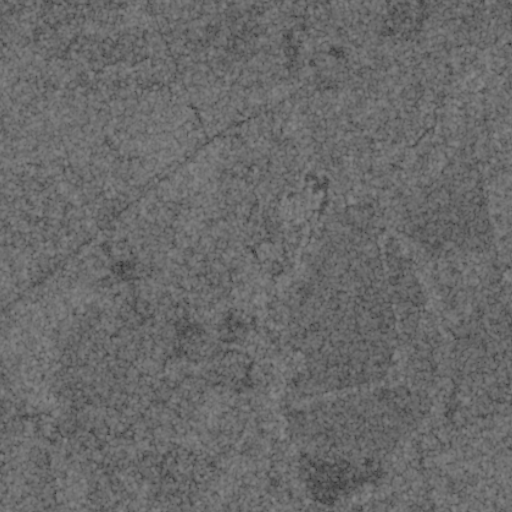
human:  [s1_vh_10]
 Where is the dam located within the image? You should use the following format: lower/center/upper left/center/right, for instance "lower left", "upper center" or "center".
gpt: The dam is located in the center of the image.
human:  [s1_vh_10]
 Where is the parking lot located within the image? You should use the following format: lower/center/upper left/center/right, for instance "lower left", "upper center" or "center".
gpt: The parking lot is located in the upper center of the image.
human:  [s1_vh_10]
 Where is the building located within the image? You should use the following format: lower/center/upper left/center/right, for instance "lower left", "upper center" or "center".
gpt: The building is located in the center left of the image.
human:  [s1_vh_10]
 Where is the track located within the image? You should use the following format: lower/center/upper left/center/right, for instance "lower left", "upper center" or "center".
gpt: There is no track in the image.

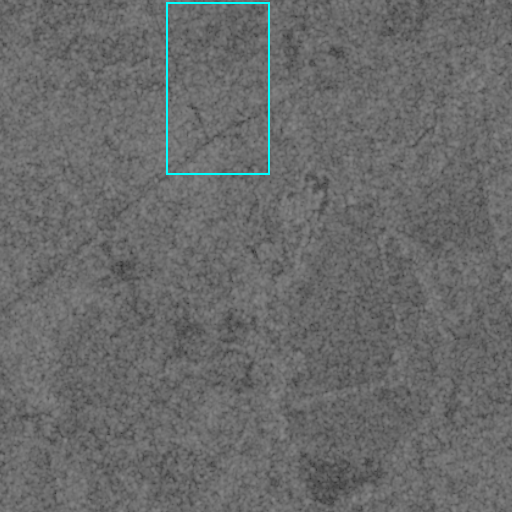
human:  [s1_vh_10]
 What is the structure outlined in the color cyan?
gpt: There is no cyan outline.
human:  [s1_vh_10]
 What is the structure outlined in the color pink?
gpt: There is no structure outlined in pink.